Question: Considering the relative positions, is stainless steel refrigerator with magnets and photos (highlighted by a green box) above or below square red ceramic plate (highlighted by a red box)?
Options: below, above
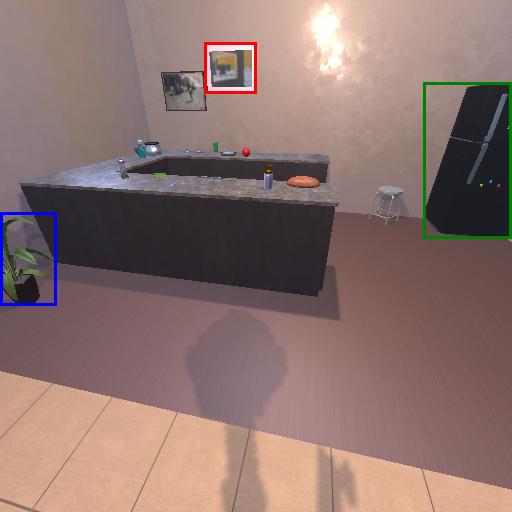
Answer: below